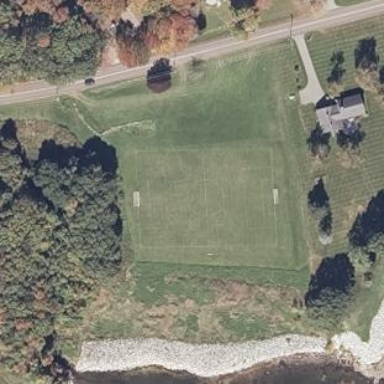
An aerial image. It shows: Grass pitch used for soccer.